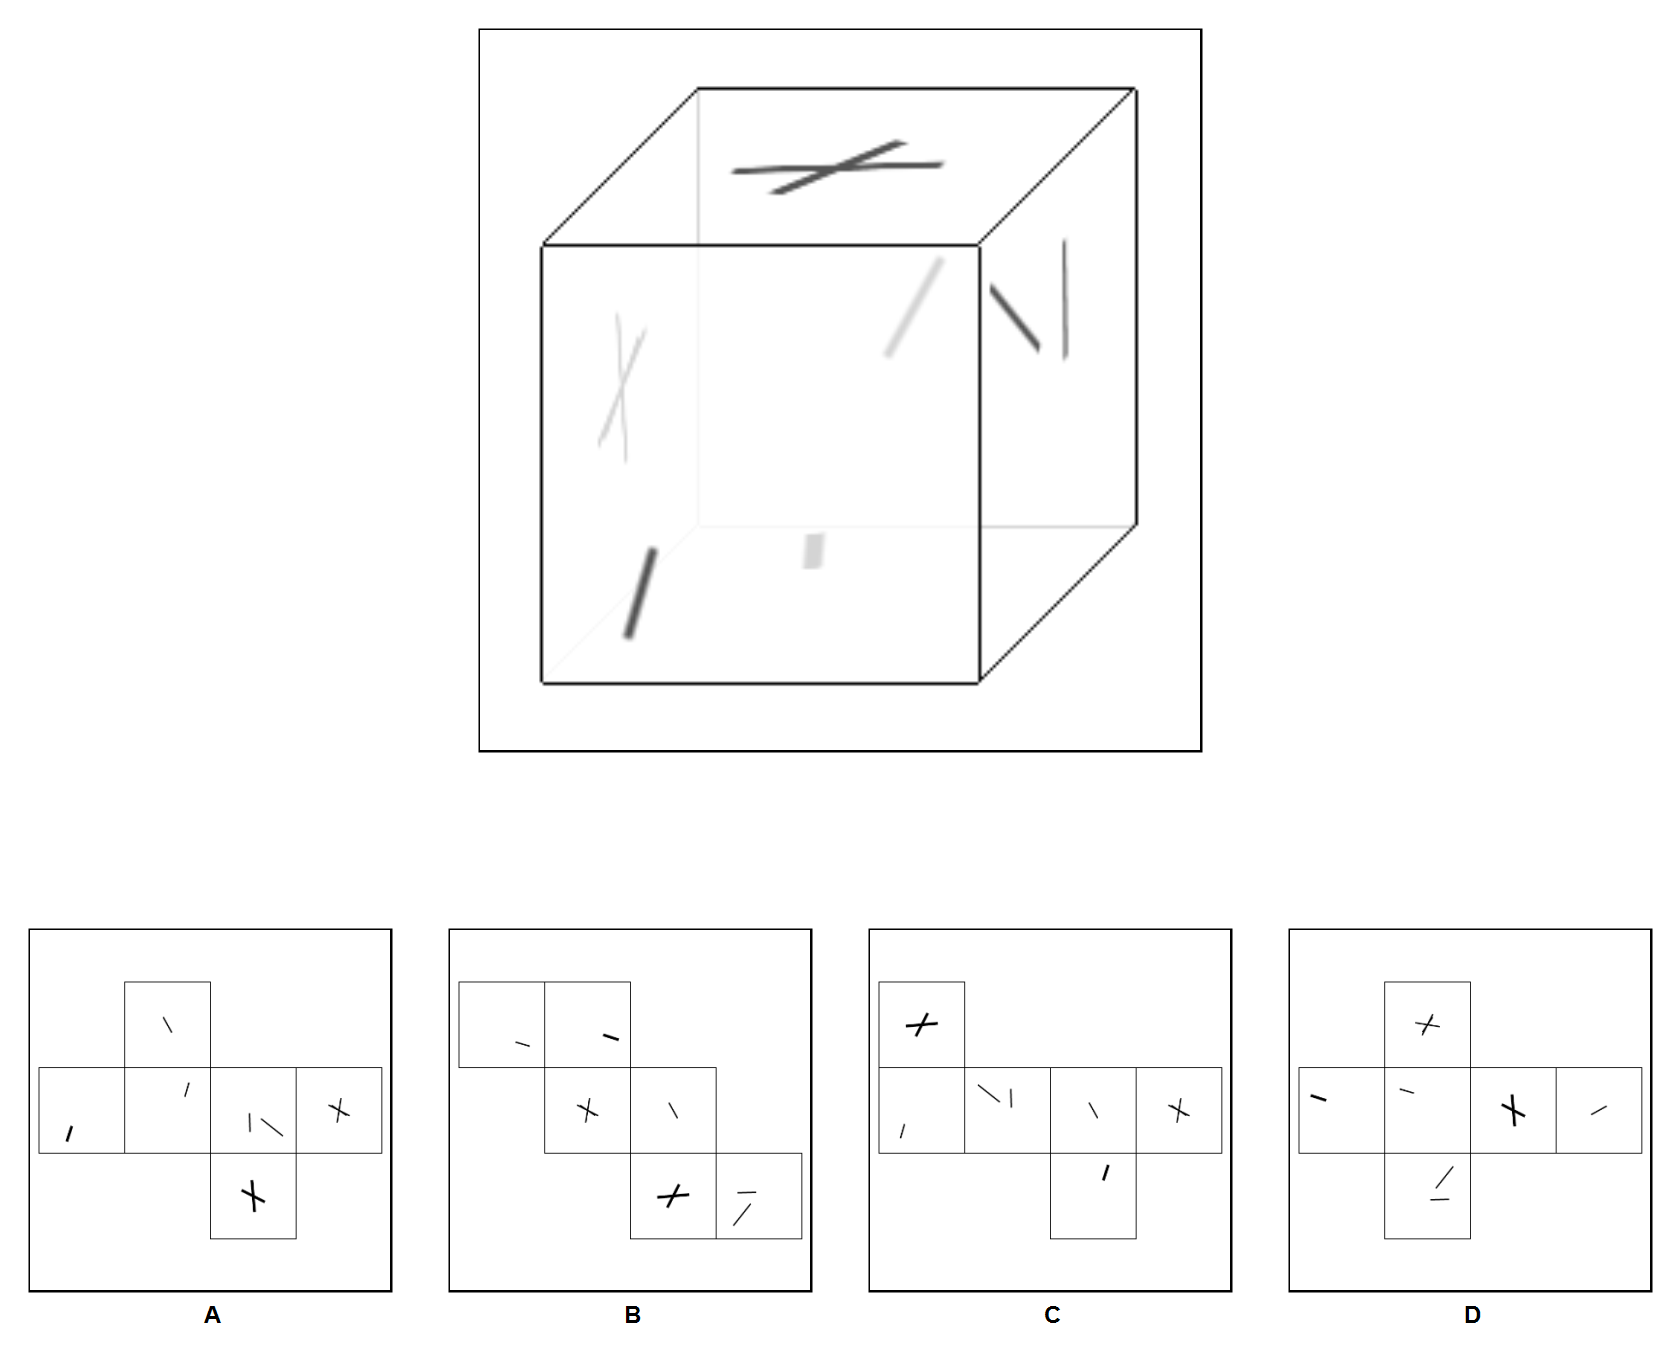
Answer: A